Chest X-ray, PA view. Patient: 57 years old, sex M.
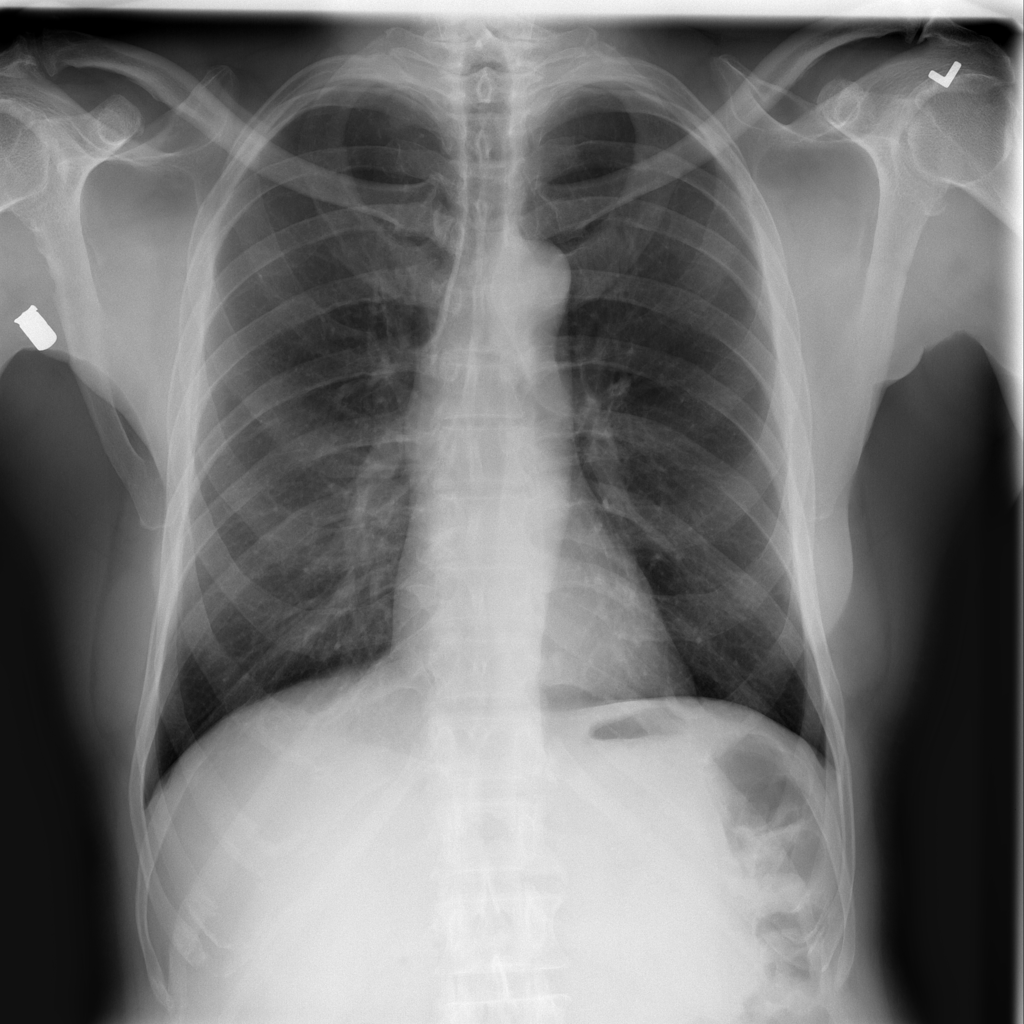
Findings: No Finding